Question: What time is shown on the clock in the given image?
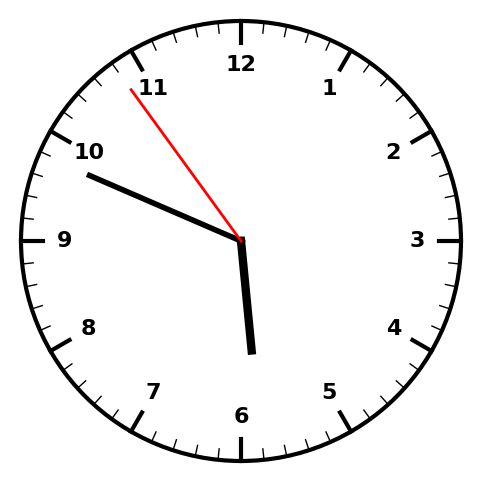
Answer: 05:48:54